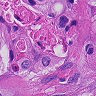
Metastatic tissue present: yes